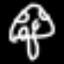
Label: mushroom